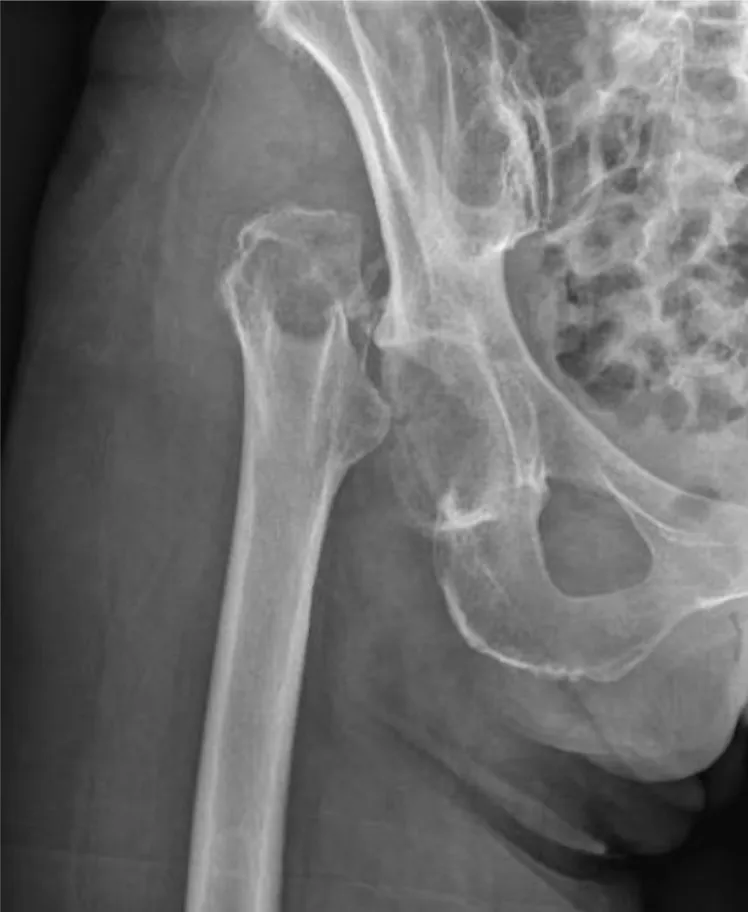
Plain X-ray after removal of the total hip arthroplasty. A prosthesis-free interval of 6 weeks was performed.
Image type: radiology (x_ray)